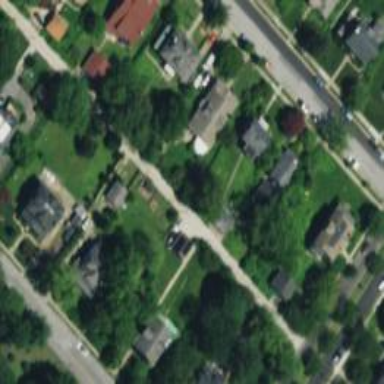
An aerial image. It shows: Alleyway designated as service road.